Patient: sex F, age 33
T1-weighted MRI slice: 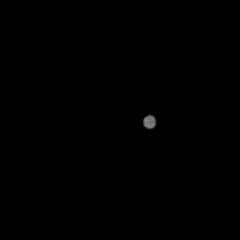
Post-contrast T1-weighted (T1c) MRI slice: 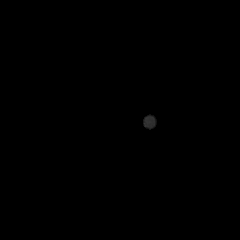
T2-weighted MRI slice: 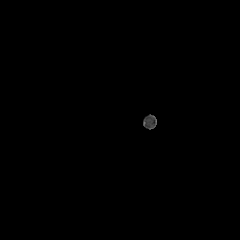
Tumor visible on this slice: no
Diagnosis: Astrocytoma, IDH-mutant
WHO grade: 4